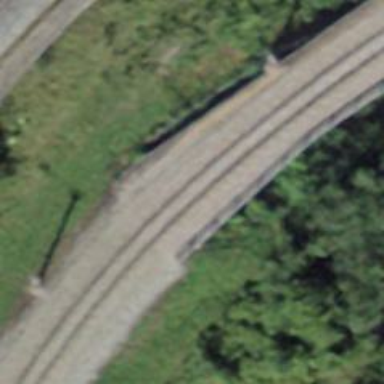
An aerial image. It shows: Narrow-gauge railway bridge with electrified contact line.